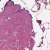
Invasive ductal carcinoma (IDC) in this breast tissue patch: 0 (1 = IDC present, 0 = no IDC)